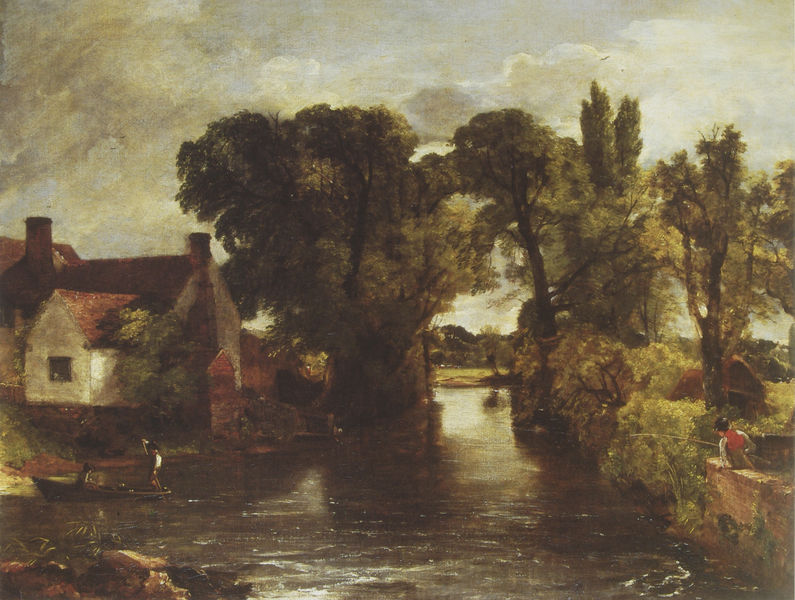
Titel: The Mill Stream
Künstler: John Constable
Standort: Ipswich (UK)
Institution: Ipswich Museums and Art Galleries
Schlagwörter: baum, blau, blätter, dunkel, felsen, gemälde, himmel, laub, mann, schatten, vogel, wasser, weiß, wolken, bäume, fluss, grün, impressionismus, landschaft, menschen, ocker, see, ufer, äste, braun, fenster, frau, grau, hintergrund, licht, männer, schwarz, dach, gebäude, gras, haus, rot, wiese, wolke, hemd, wand, mensch, silber, stein, steine, niederlande, öl, bach, baumstamm, feld, häuser, mühle, natur, spiegelung, vögel, wind, brücke, brüstung, büsche, gebüsch, gewässer, hütte, kanal, sonne, sträucher, land, gold, kind, blatt, england, rosa, wald, arbeit, boot, genre, kahn, kamin, kamine, kinder, ruder, schornstein, deutschland, gischt, schiff, sommer, wellen, bogen, stab, fischer, dorf, dächer, giebel, mauer, schornsteine, tag, landschaftsmalerei, backstein, hof, idylle, böschung, romantik, strömung, constable, staffage, stämme, ruderboot, ruderer, glanz, junge, weste, baumkrone, baumkronen, ortschaft, schimmer, weiden, hauswand, angel, hütchen, niederländisch, ölmalerei, landschaftsbild, anwesen, ländlich, landhaus, wolkne, niederländer, fähre, stecken, landstrich, anger, corot, angler, ufr, angeln, fischen, wlken, stochern, durchfahrt, first, decken, staken, fährmann, wasserweg, gran, landschaftsgemälde, durchlass, john constable, schnellen, kanh, bootshaken